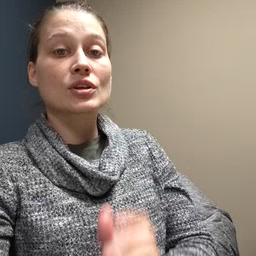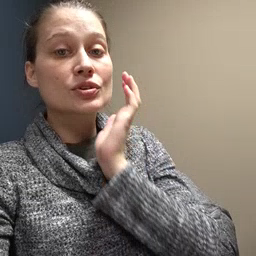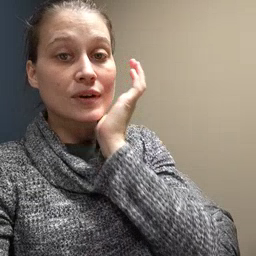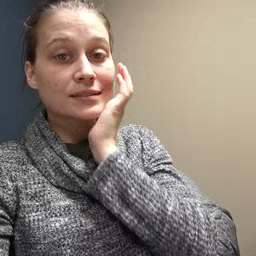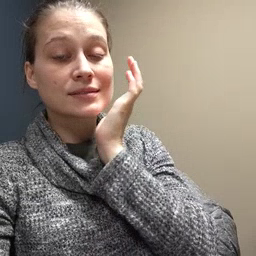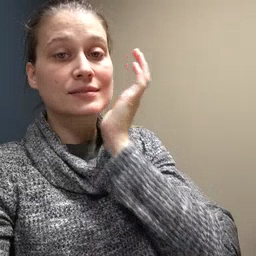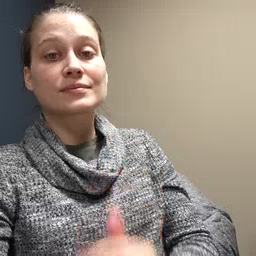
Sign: grass